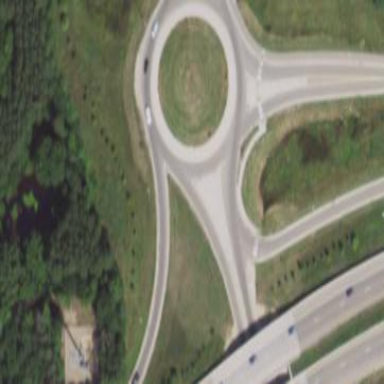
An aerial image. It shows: Tertiary road with asphalt surface leading to roundabout.